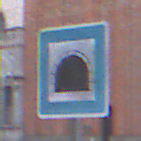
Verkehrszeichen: Tunnel
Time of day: SunriseSunset
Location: Outdoor (Urban)
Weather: PartlyCloudy
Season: NotSpecified
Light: Natural